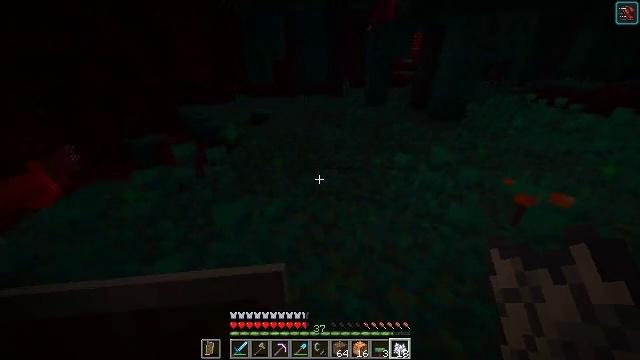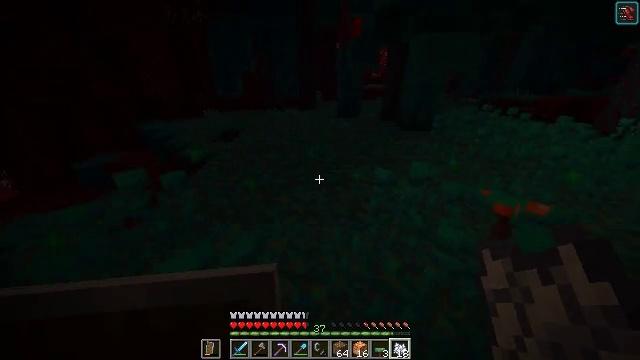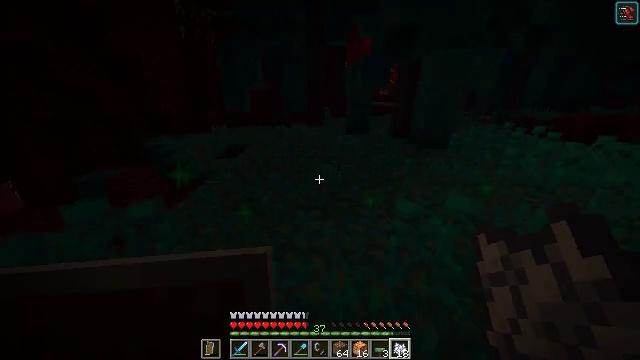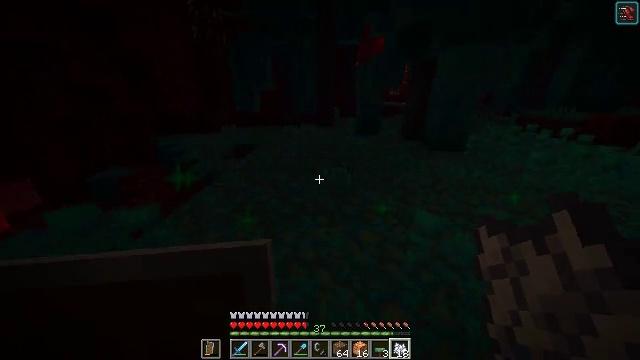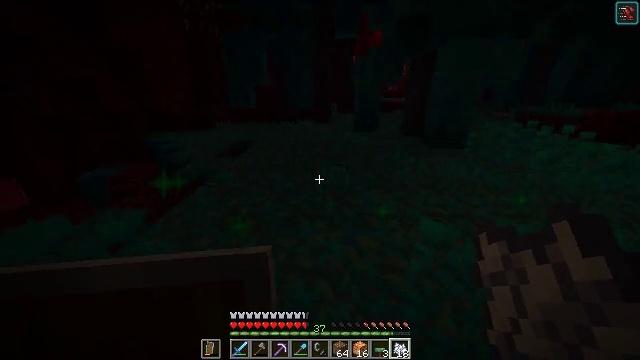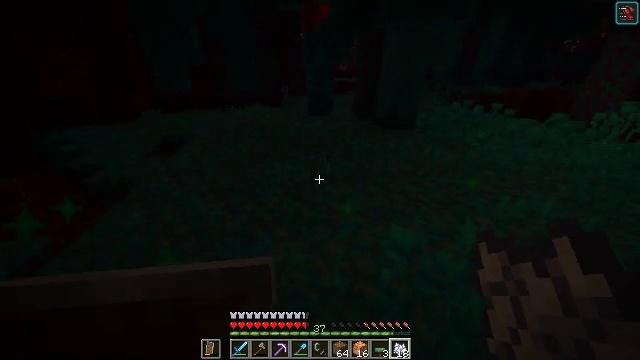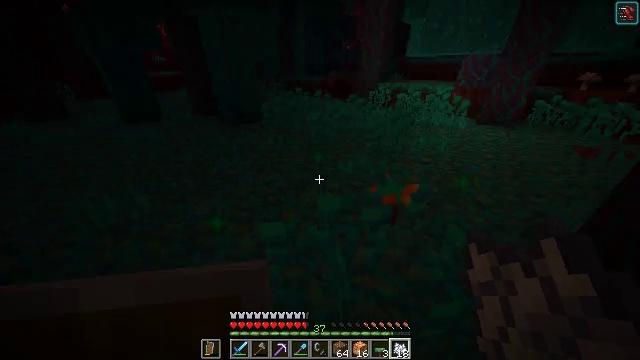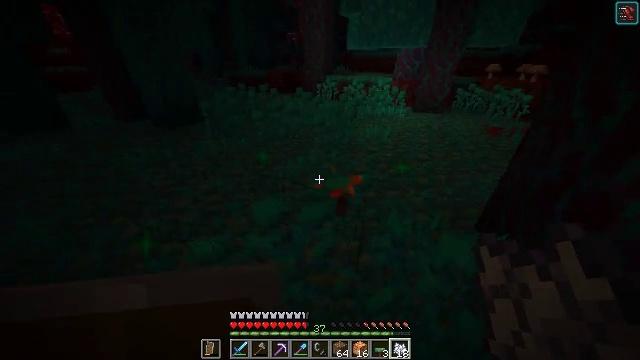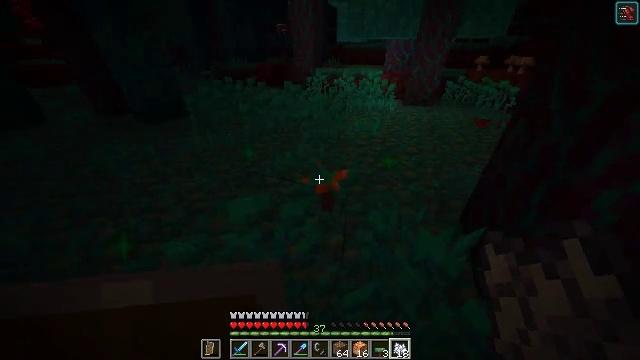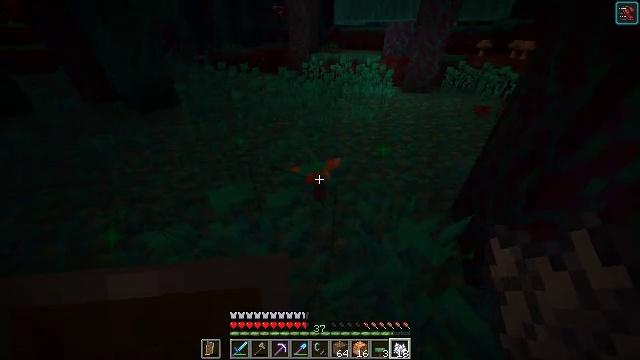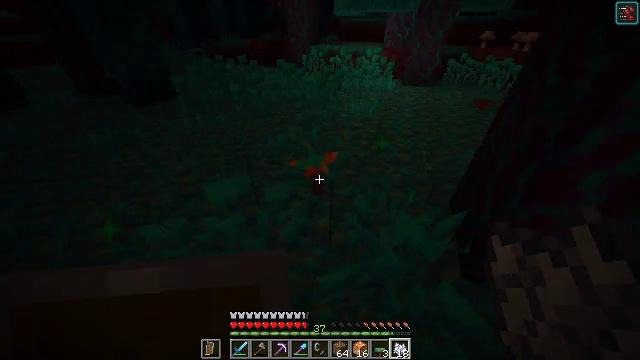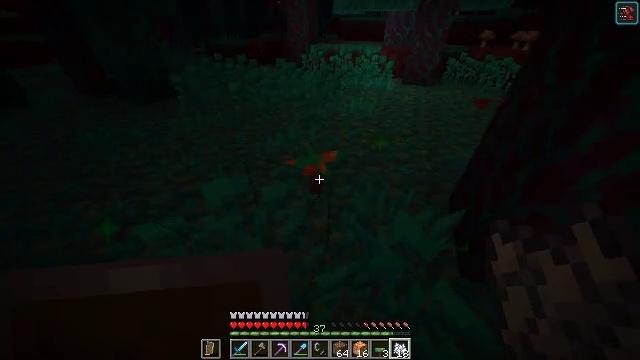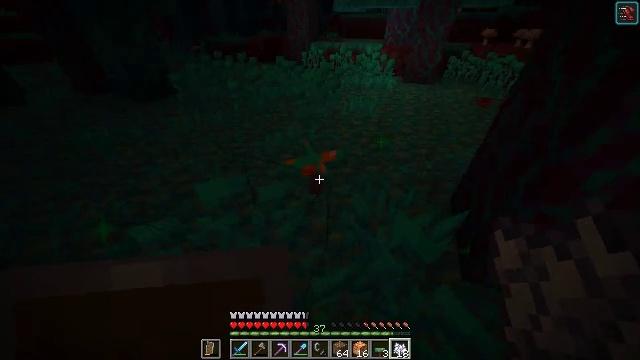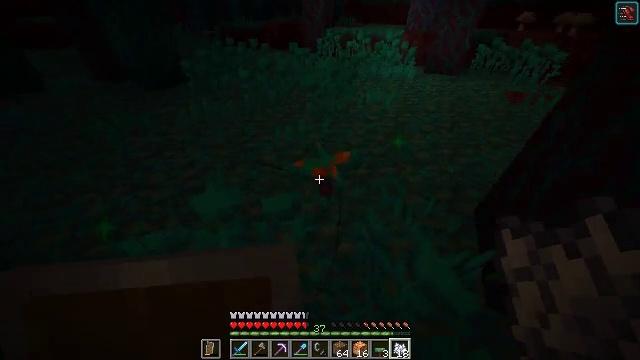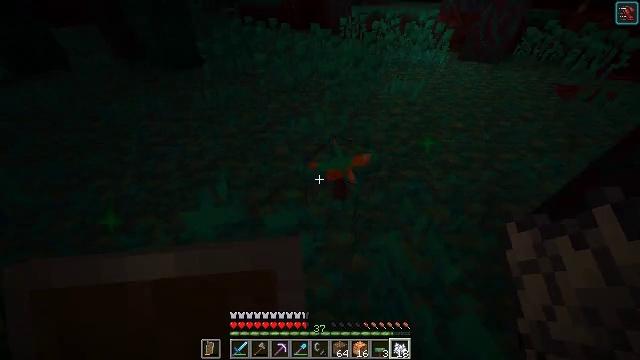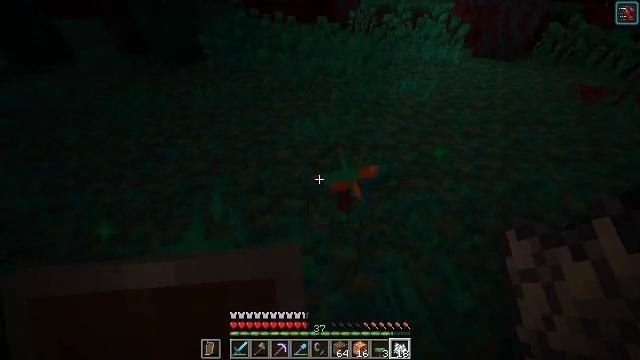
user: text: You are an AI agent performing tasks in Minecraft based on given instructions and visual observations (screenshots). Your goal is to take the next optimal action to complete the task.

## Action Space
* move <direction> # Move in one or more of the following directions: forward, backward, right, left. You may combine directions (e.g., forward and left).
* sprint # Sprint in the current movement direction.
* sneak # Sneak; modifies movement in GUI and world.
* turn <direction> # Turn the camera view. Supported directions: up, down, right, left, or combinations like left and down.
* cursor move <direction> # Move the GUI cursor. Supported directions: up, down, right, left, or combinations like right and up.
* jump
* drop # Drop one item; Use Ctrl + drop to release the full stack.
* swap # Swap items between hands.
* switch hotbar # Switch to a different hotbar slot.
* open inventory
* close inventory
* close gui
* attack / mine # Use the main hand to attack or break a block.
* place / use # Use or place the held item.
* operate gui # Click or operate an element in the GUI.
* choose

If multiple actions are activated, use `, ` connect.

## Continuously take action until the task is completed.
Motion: motion action
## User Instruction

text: Attack the ground to pick up warped fungus.
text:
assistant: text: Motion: move forward, turn right and up
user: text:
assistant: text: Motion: move forward, turn left and up
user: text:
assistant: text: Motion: move forward, turn left
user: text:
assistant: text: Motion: move forward, turn down
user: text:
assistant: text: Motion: move right, turn right and down
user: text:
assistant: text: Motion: move right, turn right and down
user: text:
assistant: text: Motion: move right, turn right and down
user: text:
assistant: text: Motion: turn right and down
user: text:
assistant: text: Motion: turn down
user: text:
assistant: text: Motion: turn down
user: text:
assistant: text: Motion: no_op
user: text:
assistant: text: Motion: move forward
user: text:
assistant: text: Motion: move forward, turn left and down
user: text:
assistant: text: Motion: move forward, turn left and down
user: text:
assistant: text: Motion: move forward, turn left and down
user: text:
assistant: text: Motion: turn left and down
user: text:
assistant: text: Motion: turn down
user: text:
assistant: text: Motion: turn right and down
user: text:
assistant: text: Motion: turn right
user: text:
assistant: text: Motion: turn right, attack / mine
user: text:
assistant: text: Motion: attack / mine
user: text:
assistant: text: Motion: attack / mine
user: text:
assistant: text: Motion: no_op
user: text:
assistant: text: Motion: no_op
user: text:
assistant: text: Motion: no_op